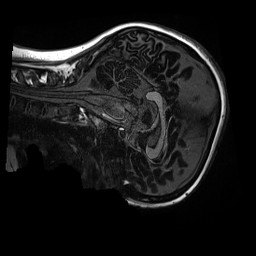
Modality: MP2RAGE
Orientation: sagittal
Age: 12
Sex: female
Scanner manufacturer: siemens
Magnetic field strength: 3 T
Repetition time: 4 s
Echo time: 0.00303 s